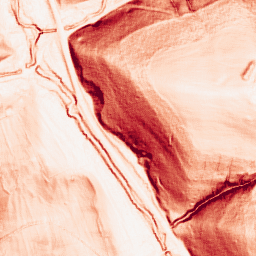
Category: morphological
Decomposition family: morphological_gradient
Decomposition parameters: size: 3
shape: square
Upsampling method: fft_zeropad
Upsampling parameters: scale: 8
Upsampling scale: 8